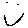
Label: smiley face